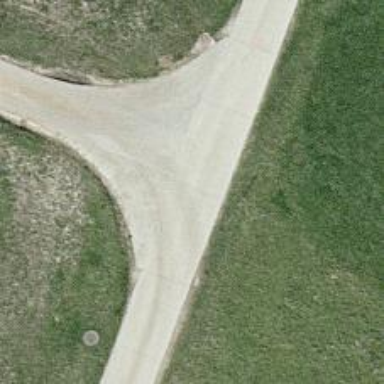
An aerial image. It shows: Well-maintained track road of grade 1.